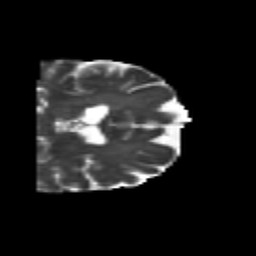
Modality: T2w
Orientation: coronal
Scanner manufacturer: siemens
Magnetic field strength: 3 T
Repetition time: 6.8 s
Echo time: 0.093 s